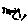
Label: triangle